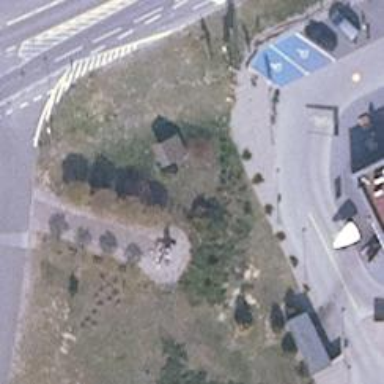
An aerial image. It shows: Historic memorial featuring statue.